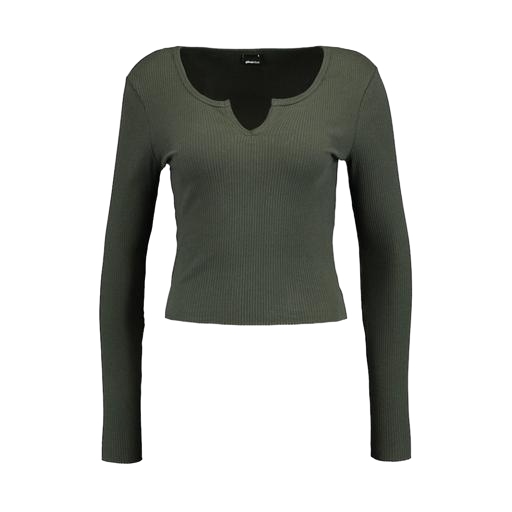
long-sleeve t-shirt only macy, long-sleeve top, green long-sleeve round-neck tee, white background